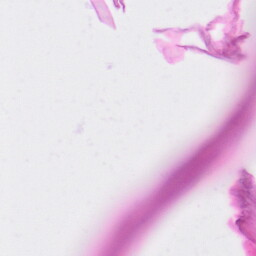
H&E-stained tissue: Skin